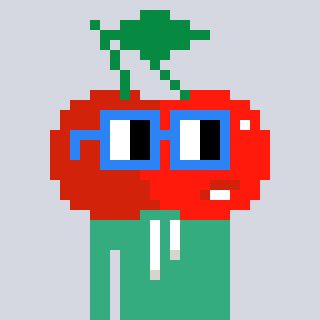
a pixel art character with square blue glasses, a cherry-shaped head and a teal-colored body on a cool background